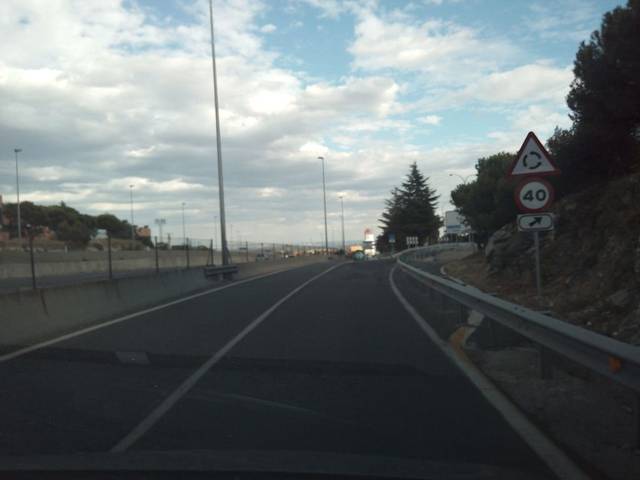
Region: Spain
Coordinates: 40.573, -3.926